Interaction volume radius: 5 \u00c5
Interaction volume height: 25 \u00c5
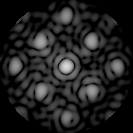
Disorder parameter: 0.2343